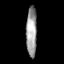
Tissue: prostate
Cell type: T cells
Senescence score: 0.3389
Nuclear area (px): 520
Mean DAPI intensity: 157.517